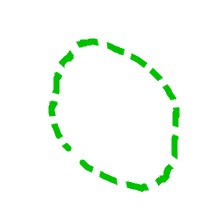
Shape: circle